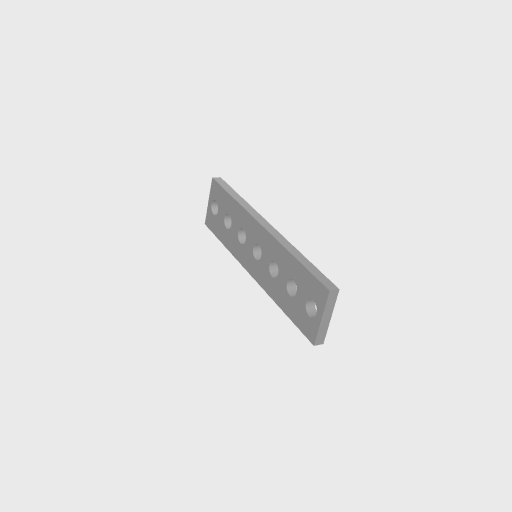
Part: FlatBracket